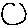
Label: circle